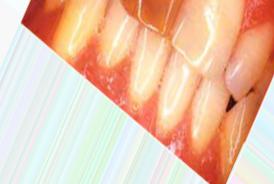
Condition: Tooth Discoloration